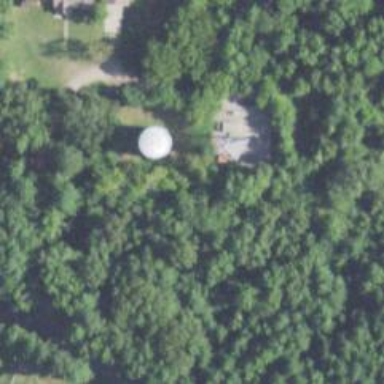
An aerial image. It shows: Man-made mast used for communication purposes.